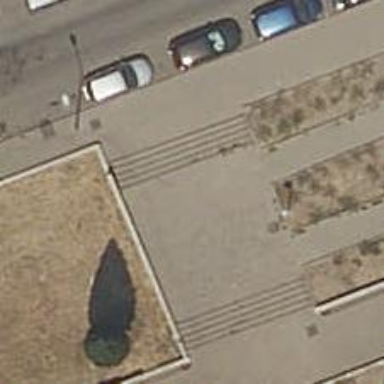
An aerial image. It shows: Paved steps on the road.